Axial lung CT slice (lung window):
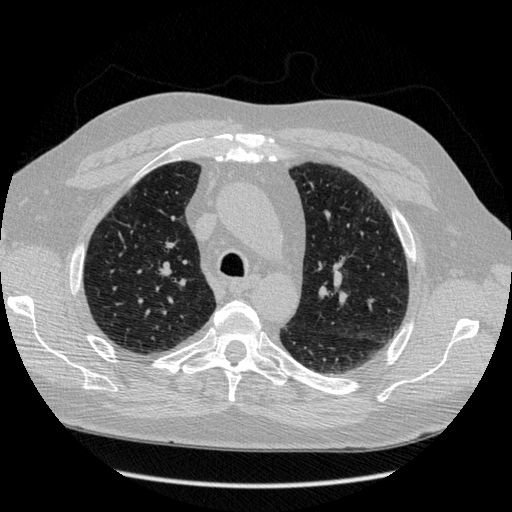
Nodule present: no